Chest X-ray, PA view. Patient: 40 years old, sex M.
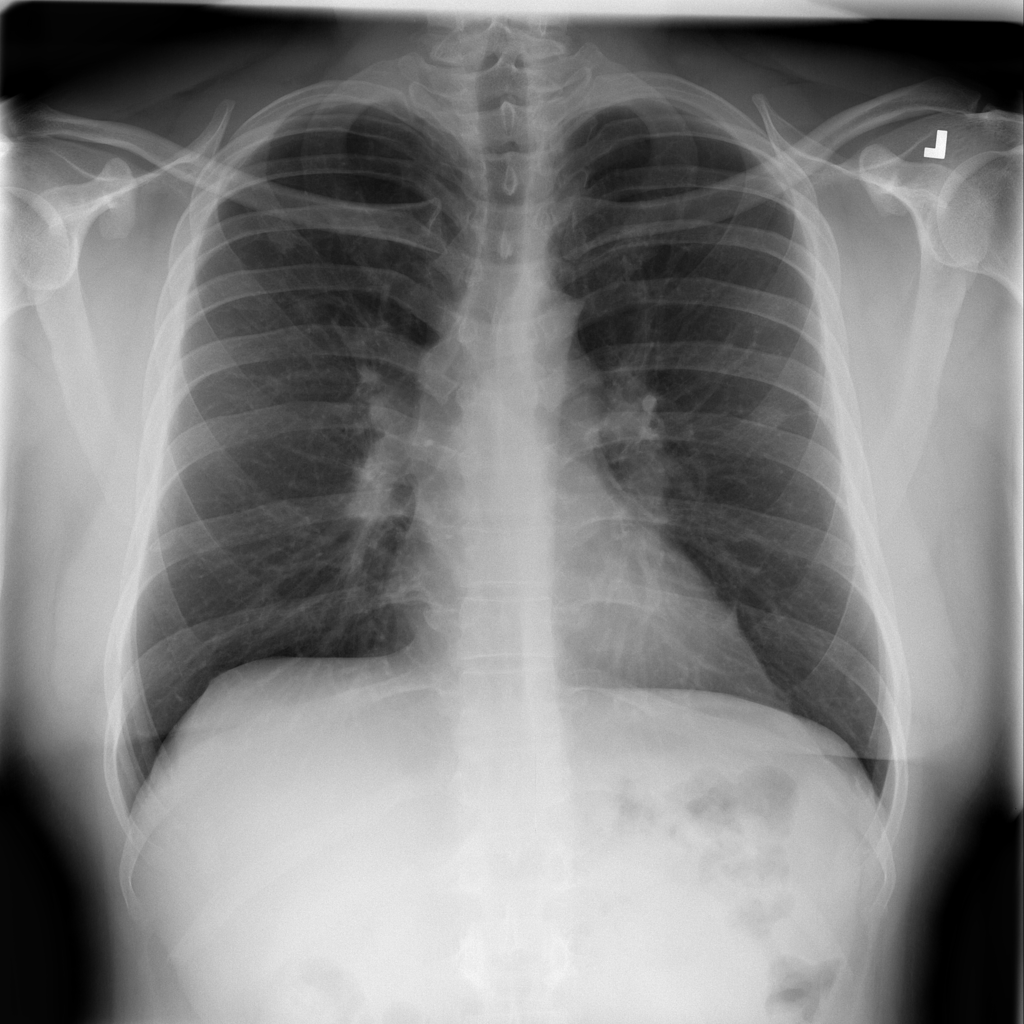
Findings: No Finding